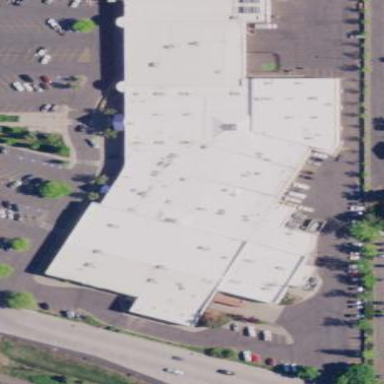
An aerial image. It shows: Retail building which is mall.